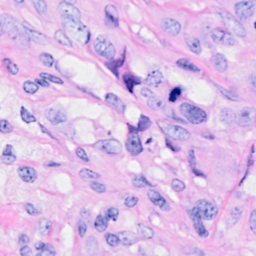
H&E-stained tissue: Breast